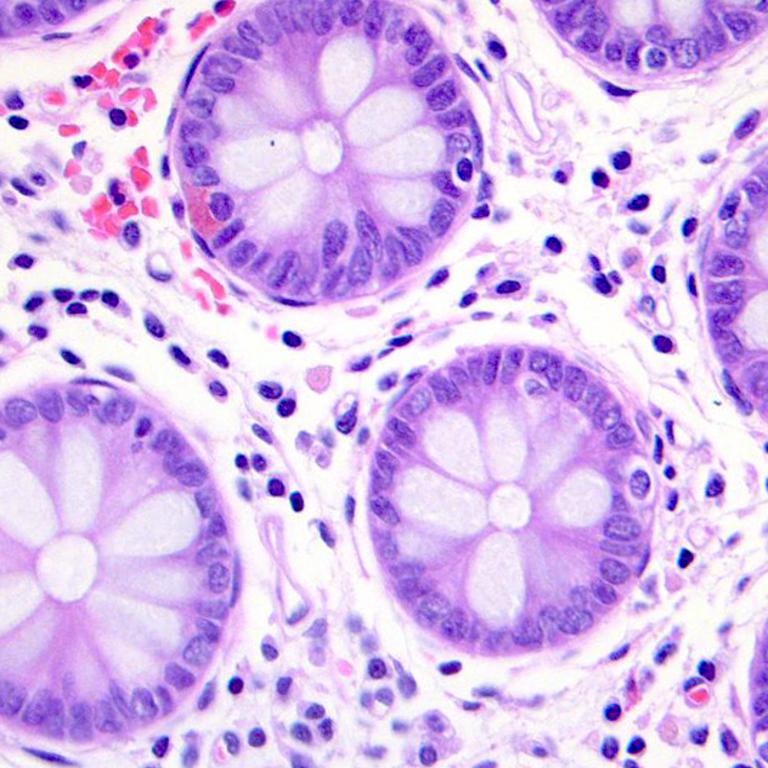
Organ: colon
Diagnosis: benign